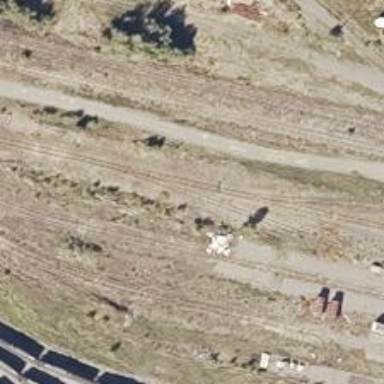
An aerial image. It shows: Railway yard used for servicing trains.